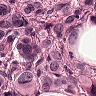
Metastatic tissue present: yes